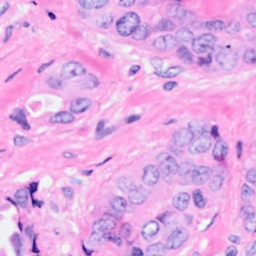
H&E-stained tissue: Breast